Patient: sex M, age 48
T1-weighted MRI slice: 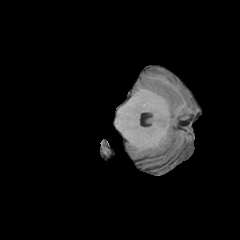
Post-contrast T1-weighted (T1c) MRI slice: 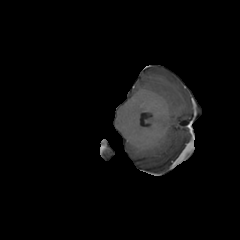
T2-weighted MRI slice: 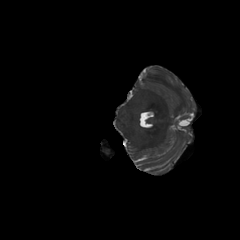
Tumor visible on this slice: no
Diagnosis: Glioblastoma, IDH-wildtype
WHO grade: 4